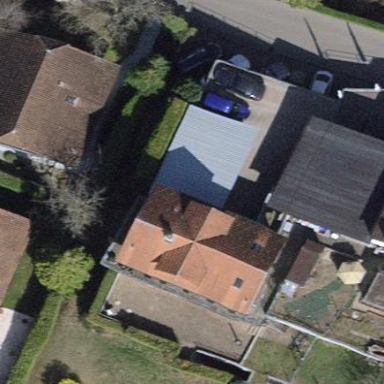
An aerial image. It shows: View of roof of building.